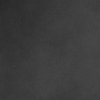
Atmospheric dust classification: dusty